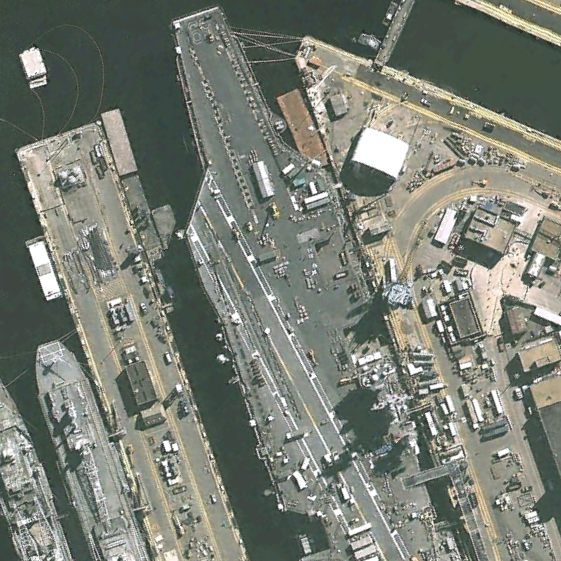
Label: aircraft_carrier